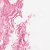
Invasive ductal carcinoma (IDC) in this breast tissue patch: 0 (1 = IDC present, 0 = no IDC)